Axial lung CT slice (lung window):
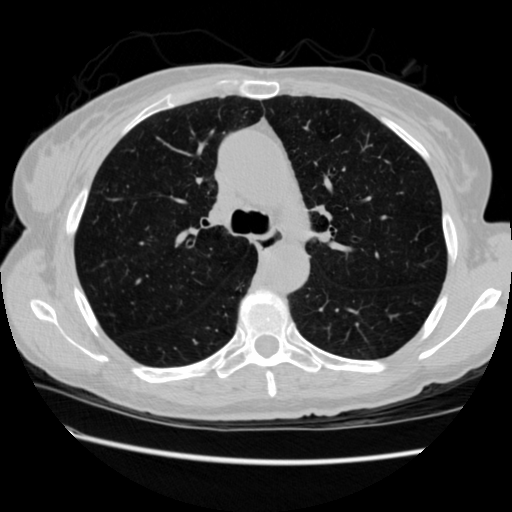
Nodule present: no